Field crop: maize
Growth stage: 2
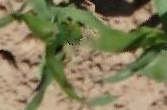
Species: maize